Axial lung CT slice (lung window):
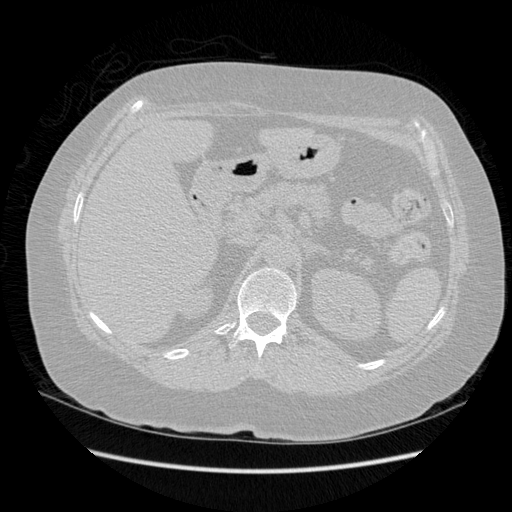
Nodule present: no